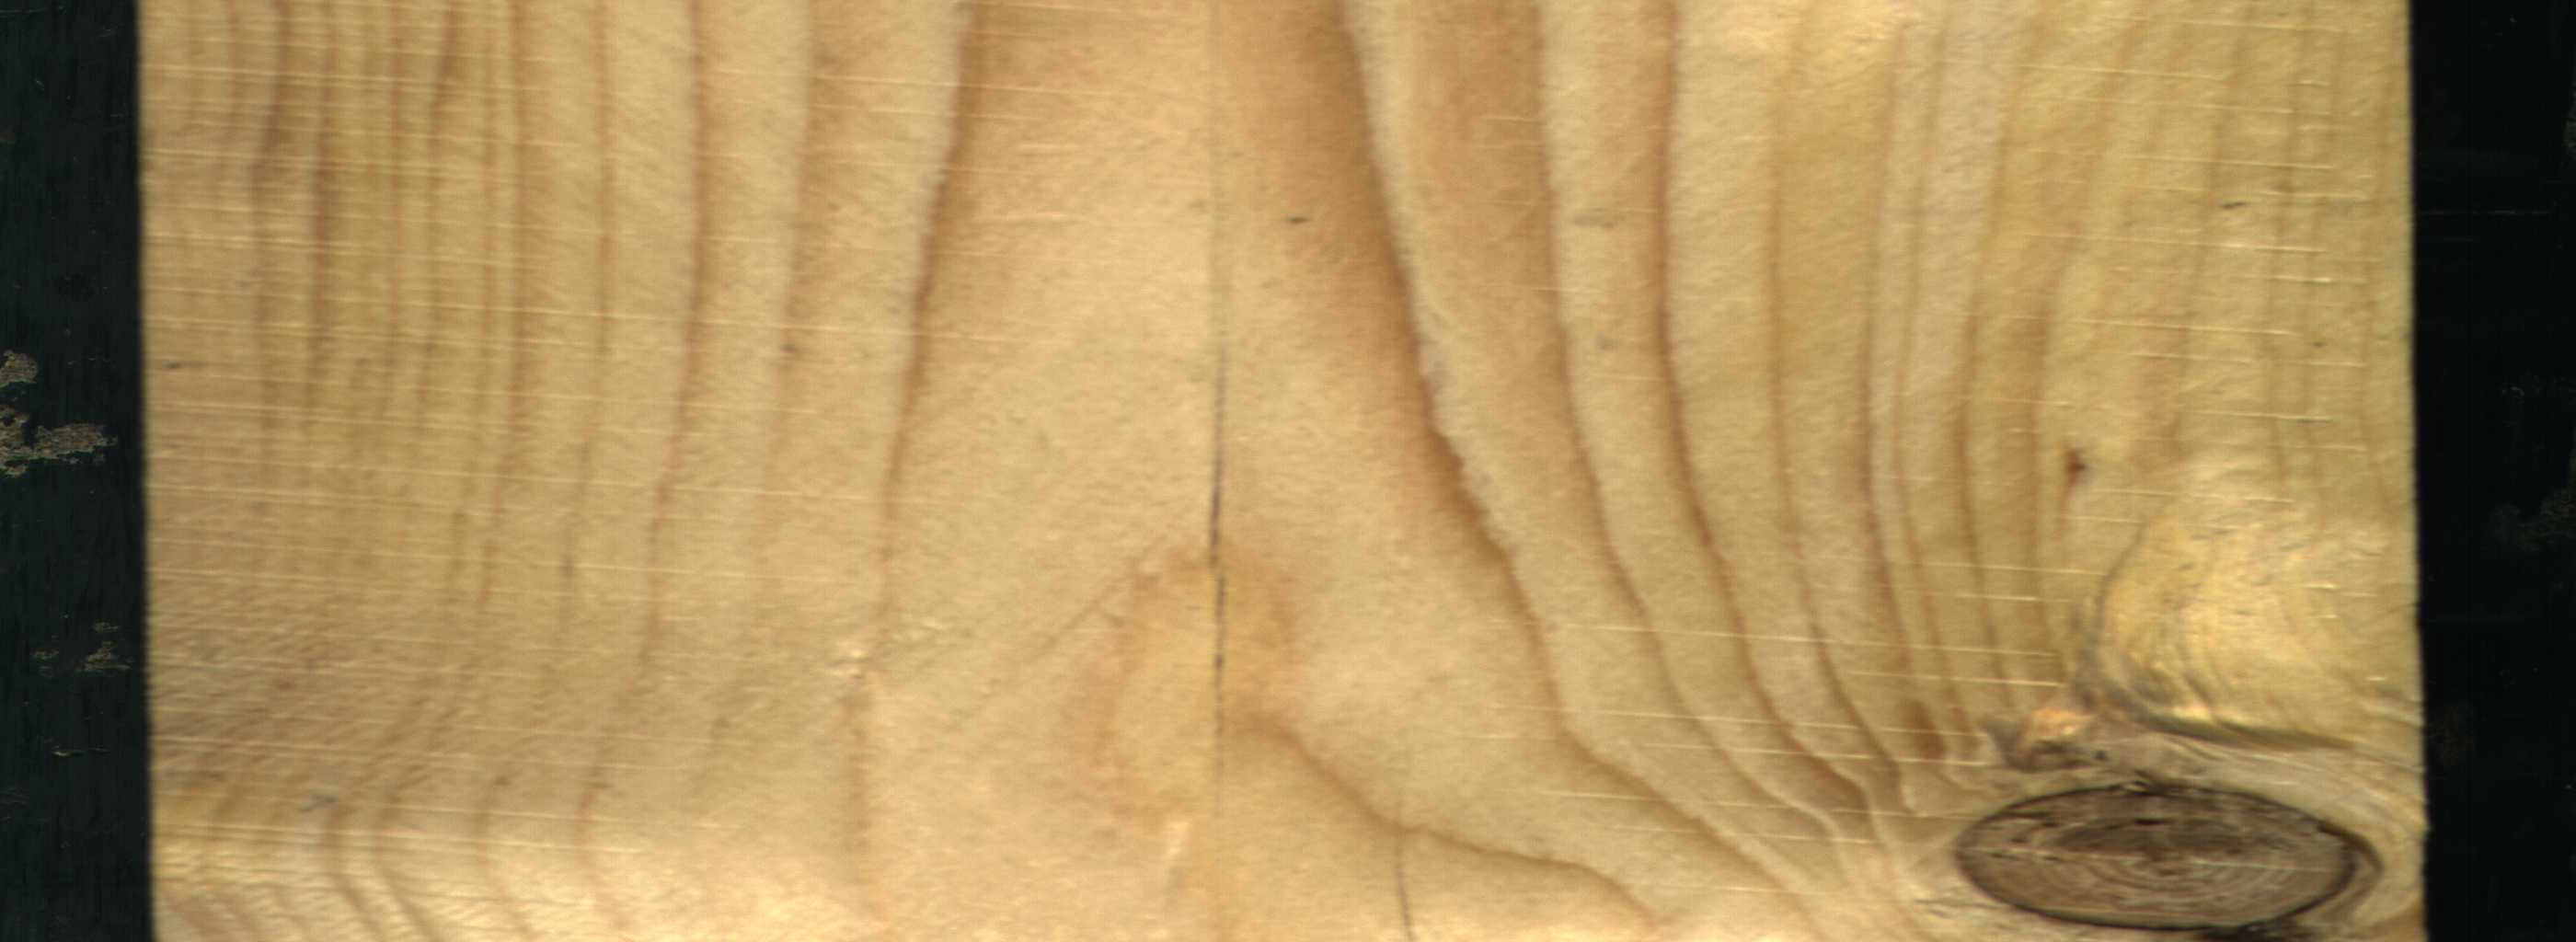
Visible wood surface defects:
Dead_Knot